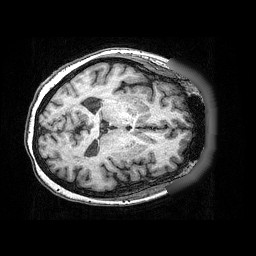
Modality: T1w
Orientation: axial
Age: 56
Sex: female
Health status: ill
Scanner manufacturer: siemens
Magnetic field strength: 3 T
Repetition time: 0.0025 s
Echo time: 0.00336 s